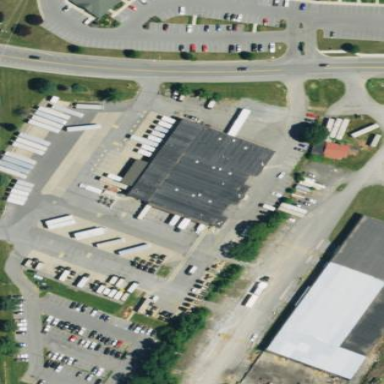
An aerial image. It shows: Post depot building.